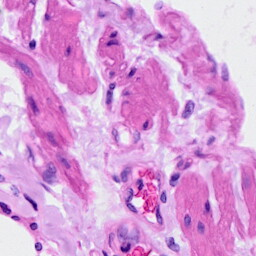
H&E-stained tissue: Ovarian